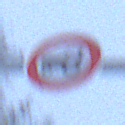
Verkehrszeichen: VerbotKraftfahrzeugeZuegeNichtSchneller25
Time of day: Midday
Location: Outdoor (Nature)
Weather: Overcast
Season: Winter
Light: Natural